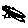
Label: bird